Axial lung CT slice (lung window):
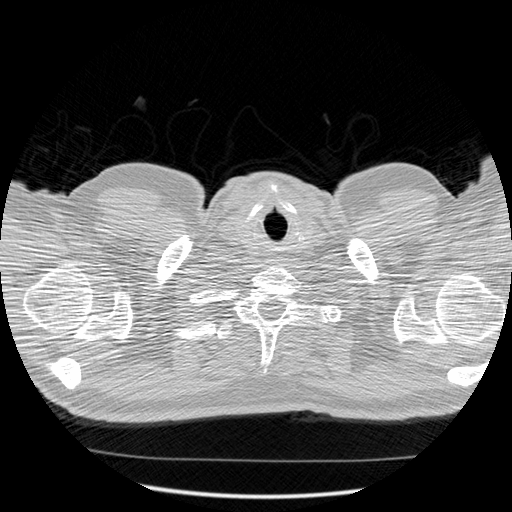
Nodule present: no